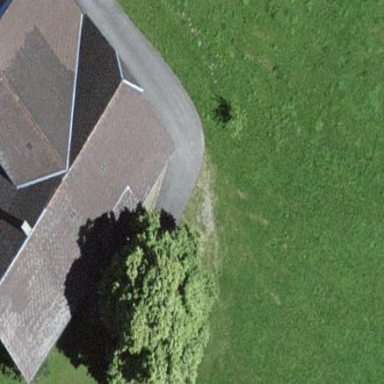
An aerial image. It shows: Farm building.